Question: I am trying to generate a pdf using iText v2.1.5 which basically contains Unicode characters, Ariel is the font being used for the same. Now the problem is that some of the characters like the "Hindi" and "Gujarati" characters are having issues being generated properly. Please take a look at the below screenshot to understand the issue better.
Both the highlighted fonts in the Graph and Table use the same fonts, but the font in the table are not proper for hindi and gujarti characters.

The highlighted characters in the Graph(fusion charts) are generated using PhantomJS and embedded in the pdf as a png image. The characters in the Table below have the same "Arial_Unicode_MS.ttf" font (available at /usr/share/fonts/truetype/Arial_Unicode_MS.ttf in the linux machine) as that of the ones used in the Graph, but the table is generated using iText and I can't figure out why this is resulting in such unexpected behaviour.
I tried debugging phantomJS and I can assure that it uses the same font file mentioned above. Please refer the code below that I have in iText :
'''
String formattedData="jijnyesh";
BaseFont nationalBase = BaseFont.createFont("/usr/share/fonts/truetype/Arial_Unicode_MS.ttf", BaseFont.COURIER, BaseFont.NOT_EMBEDDED);
PdfPCell dataCell= new PdfPCell(new Phrase(8, new Chunk(formattedData, dataFont)));
'''
To check if the issue is because of iText I tried using the Unicode characters in the formattedData="jijnyesh" directly, still the font's reflected in the table generated differ a lot that what I originally used.
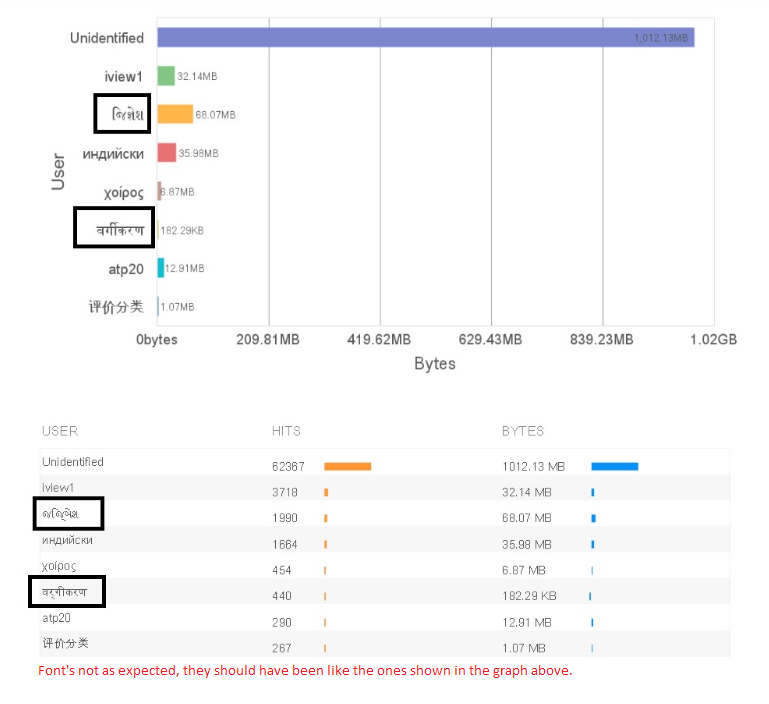
Answer: As explained many times before, iText 5 doesn't support Hindi. We fixed this in iText 7 and we released that version in India at the <URL>.
iText 7 has a special add-on, named <URL>.
Currently Devanagari, Tamil and Arabic are supported. Support for other writing systems will be added at the request of paying customers.